Question: Building up on <URL> :
Consider the following :
'''
Manipulate[
Panel[Style[Row1, Bold, 20],
ImageSize -> 150, Alignment -> Center]
Panel[Style[Row2, Bold, 20],
ImageSize -> 150, Alignment -> Center],
{{Row1, {1}}, {1, 2, 3, 4, 5}, ControlType -> SetterBar,ControlPlacement -> Left},
{{Row2, {2}}, {1, 2, 3, 4, 5}, ControlType -> SetterBar,ControlPlacement -> Left}]
'''

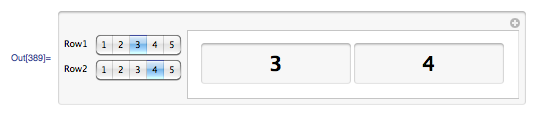
Answer: Would something like this work?
'''
Manipulate[
Grid[{{SetterBar[Dynamic[Row1], {1, 2, 3, 4, 5}],
Panel[Style[Row1, Bold, 20], ImageSize -> 150,
Alignment -> Center] }, {SetterBar[
Dynamic[Row2], {1, 2, 3, 4, 5}],
Panel[Style[Row2, Bold, 20], ImageSize -> 150,
Alignment -> Center]}}], {{Row1, {1}},
ControlType -> None}, {{Row2, {2}}, ControlType -> None}]
'''

This technically moves the controls into the body of the manipulate, and prevents the actual controls from showing up where they normally would.